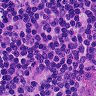
Metastatic tissue present: no